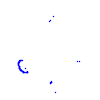
Particle: proton